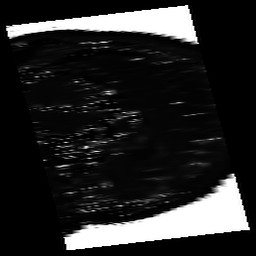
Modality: T2map
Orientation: sagittal
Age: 40
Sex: male
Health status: ill